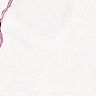
Metastatic tissue present: no